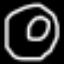
Label: donut